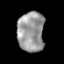
Tissue: prostate
Cell type: T cells
Senescence score: 0.3603
Nuclear area (px): 1056
Mean DAPI intensity: 153.565